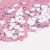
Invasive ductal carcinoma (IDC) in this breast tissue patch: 0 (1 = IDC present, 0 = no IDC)